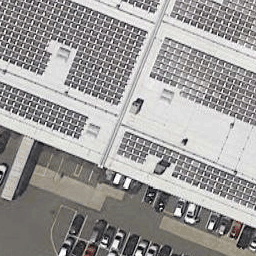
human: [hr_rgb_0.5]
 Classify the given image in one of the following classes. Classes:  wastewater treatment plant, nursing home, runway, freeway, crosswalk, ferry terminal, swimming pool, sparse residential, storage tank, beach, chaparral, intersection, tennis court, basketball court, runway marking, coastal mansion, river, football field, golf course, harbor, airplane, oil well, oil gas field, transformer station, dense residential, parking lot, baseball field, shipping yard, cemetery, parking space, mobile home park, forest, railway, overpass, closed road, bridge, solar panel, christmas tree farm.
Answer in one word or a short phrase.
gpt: solar panel